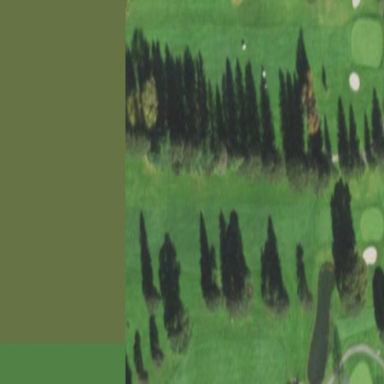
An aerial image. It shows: Golf fairway in the image.